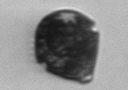
Label: Scrippsiella